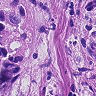
Metastatic tissue present: yes